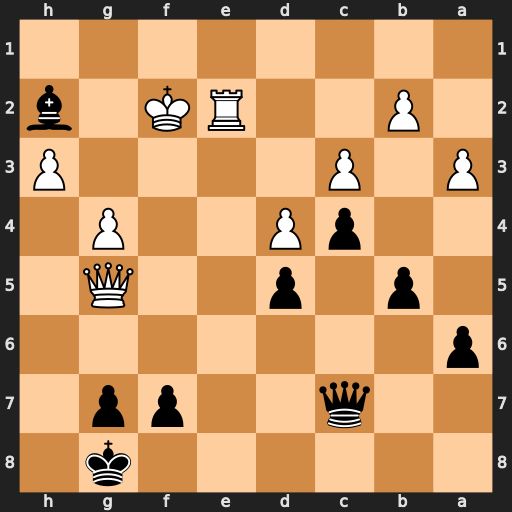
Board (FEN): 6k1/2q2pp1/p7/1p1p2Q1/2pP2P1/P1P4P/1P2RK1b/8
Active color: b
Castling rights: -
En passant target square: -
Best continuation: Qg3+ Kf1 Qg1#